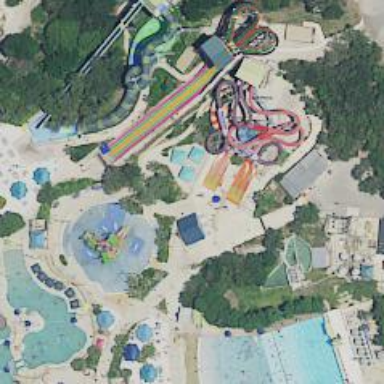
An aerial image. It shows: Water slide attraction.